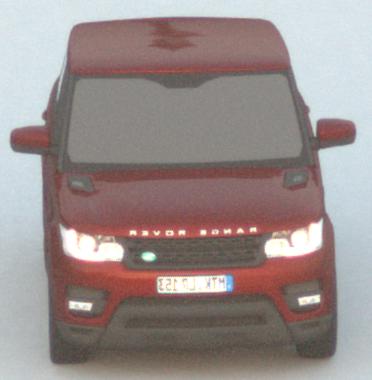
Make: Land Rover
Model: Range Rover Sport 5.0 V8 SC
Detailed model: Range Rover Sport (II)
Model produced from: 2013/09
Model produced until: 2015/07
Doors: 5
Color: red
Road condition: dry road
Daytime: dawn
Contrast: low contrast